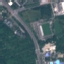
Land use / land cover: Highway